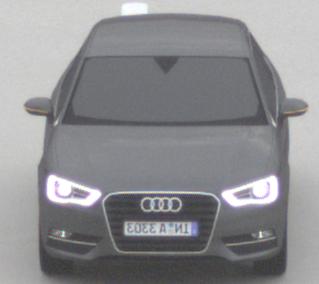
Make: Audi
Model: A3 1.2 TFSI
Detailed model: A3 (8V)
Model produced from: 2013/02
Model produced until: 2014/05
Doors: 3
Color: gray
Road condition: dry road
Daytime: morning or afternoon
Contrast: low contrast